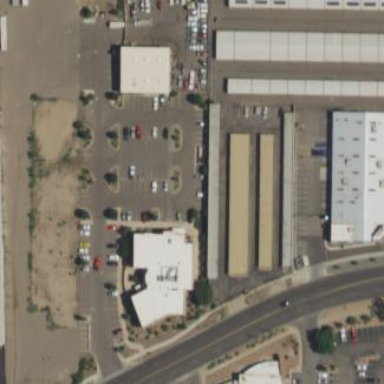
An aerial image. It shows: Commercial area.